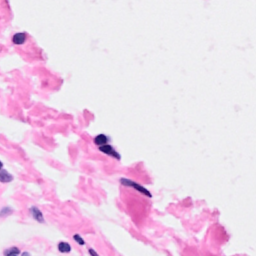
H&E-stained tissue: Breast